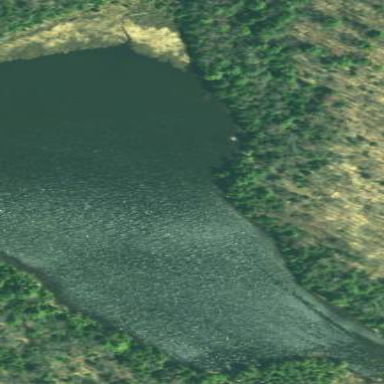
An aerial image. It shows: Serene view of water in the natural setting.